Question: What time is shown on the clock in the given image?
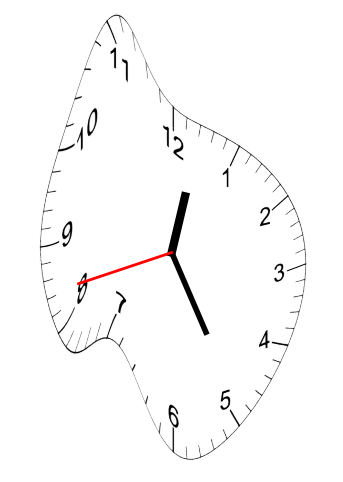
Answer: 12:24:42